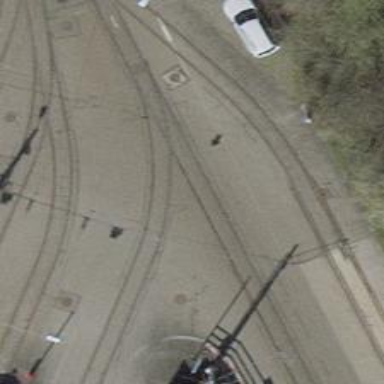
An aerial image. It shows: Service yard for tram railway with single track. The railway is electrified with contact line.